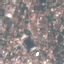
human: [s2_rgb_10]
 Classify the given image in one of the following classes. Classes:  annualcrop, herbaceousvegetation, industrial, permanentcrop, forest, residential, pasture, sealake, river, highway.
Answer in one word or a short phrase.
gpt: Residential